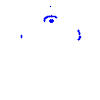
Particle: kaon